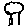
Label: tree